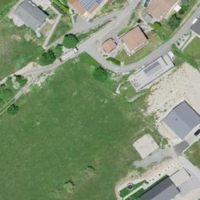
EUNIS habitat code: 52
Species observed at this site:
Plantago media